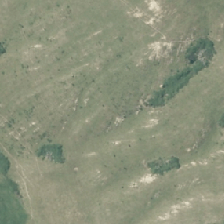
Land cover: high_producing_grassland